Question: I have an HTML file that contains a video for the background and a small picture of in arrow. it refrences some CSS files and for the most part its pretty standard. I wrote the code in a program called <URL>. Brakets has a feature that runs the site for you in a browser while you code so you can see changes in real time and the page looks perfect there but when I open the HTML file manually with a browser all i get is a black screen.
'''
<!DOCTYPE html>
<html>
<head>
<link rel="stylesheet" href="/CSS/main.css">
<meta http-equiv="Content-Type" content="text/html; charset=ISO-8859-1">
<title>LA Apparel</title>
<style>
#video-bg {
position: fixed;
top: 0; right: 0; bottom: 0; left: 0;
overflow: hidden;
}
#video-bg > video {
position: absolute;
top: 0;
left: 0;
width: 100%;
height: 100%;
}
/* 1. No object-fit support: */
@media (min-aspect-ratio: 16/9) {
#video-bg > video { height: 300%; top: -100%; }
}
@media (max-aspect-ratio: 16/9) {
#video-bg > video { width: 300%; left: -100%; }
}
/* 2. If supporting object-fit, overriding (1): */
@supports (object-fit: cover) {
#video-bg > video {
top: 0; left: 0;
width: 100%; height: 100%;
object-fit: cover;
}
}
</style>
</head>
<body>
<div id="video-bg">
<video autoplay="autoplay" loop="true">
<source type="video/mp4" src="/dasvi.mp4">
<source type="video/webm" src="/dasvi.webm">
</video>
</div>
<img class="arr" src="/images/prenup/arrow.png">
</body>
</html>
'''
My question is: is there a problem with my code or the way I have organized/refrenced files or is it regular for browser to not render locally based video files, and will work when i put it on a server?
Thanks.

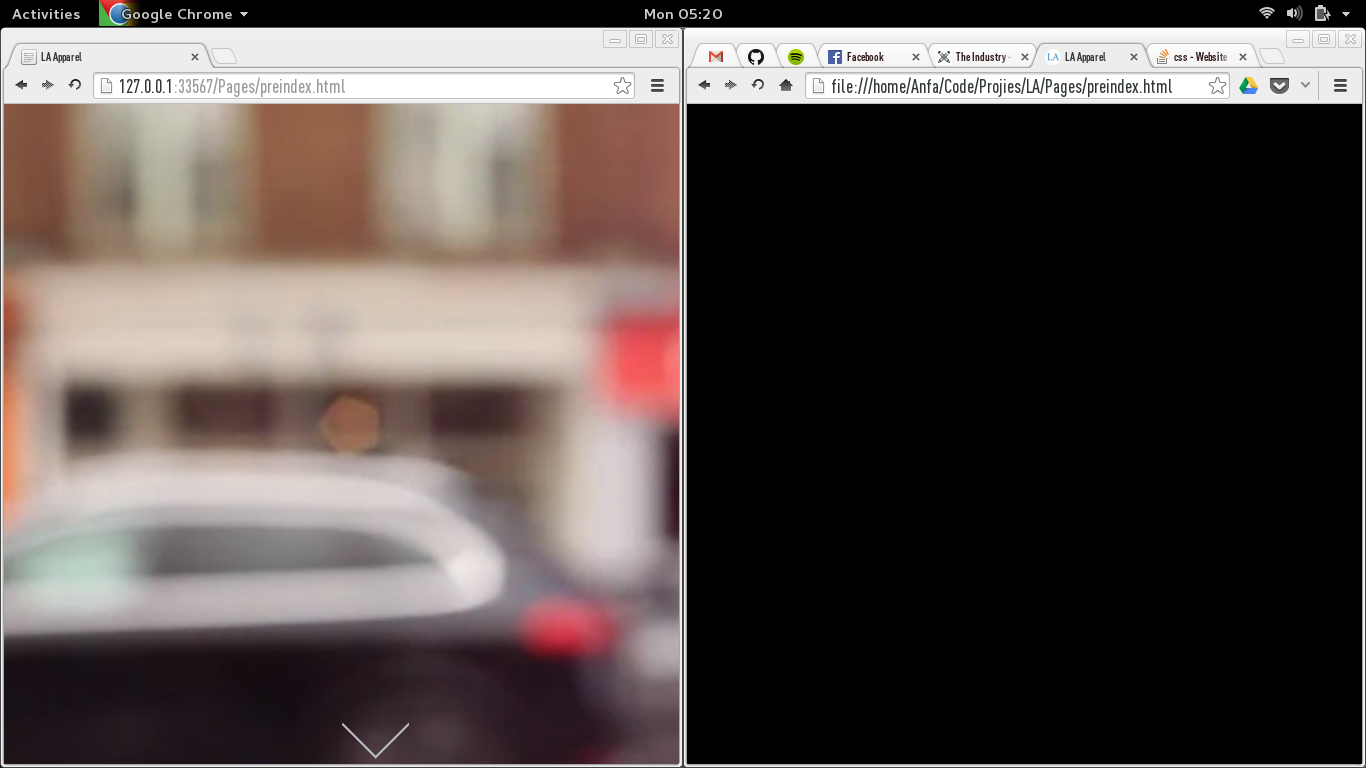
Answer: Your URLs are relative to the document root. Internally this works because you're working on '127.0.0.1:33567', but when viewing in your browser it's starting to look for 'file:///dasvi.mp4', which I'm fairly sure doesn't exist ;)
When testing locally, you should run things on a server, just like Brackets is doing, otherwise you'll get problems like this.